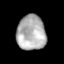
Tissue: skin
Cell type: Epithelial cells
Senescence score: 0.2843
Nuclear area (px): 987
Mean DAPI intensity: 176.31